Question: I want to get the Member information for the members of a Case Team. Is there anyway to do this without making multiple queries? It doesn't look like this data is associated with the record in the table 'CaseTeamMember'.

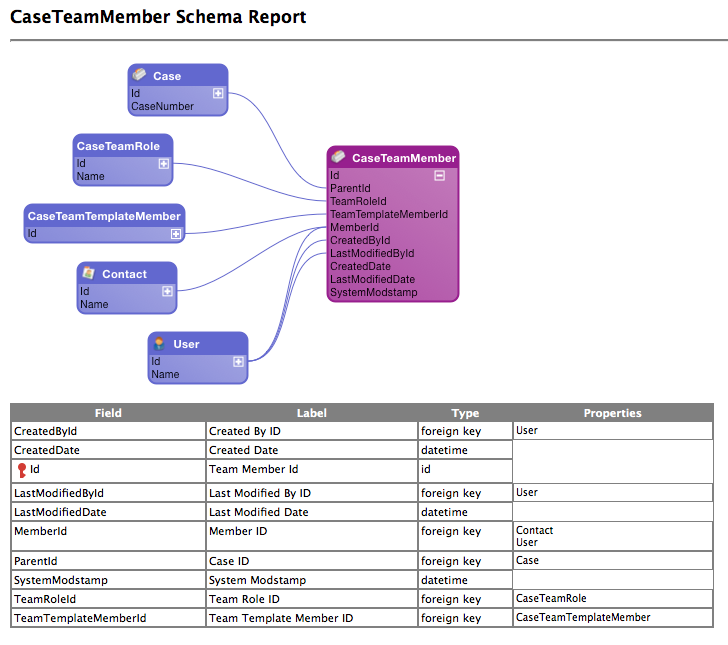
Answer: Turns out you can do this (for some reason)
'''
[select MemberId, Member.Name from CaseTeamMember where ParentId = '<Your Case Team Id'>]
'''
I don't know if I'm missing something but this wasn't apparent from what I read in the documentation. I'm putting this here hoping it will help someone.